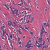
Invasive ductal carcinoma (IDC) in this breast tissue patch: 1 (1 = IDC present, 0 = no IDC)